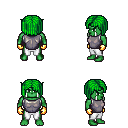
a pixel art fantasy rpg character, male body template, orc, green skin, steel chest armor, white pants, green pageboy hairstyle, gold gloves, four views (front, back, left, right), 2x2 character sprite sheet, small pixel art, hard edges, no anti-aliasing